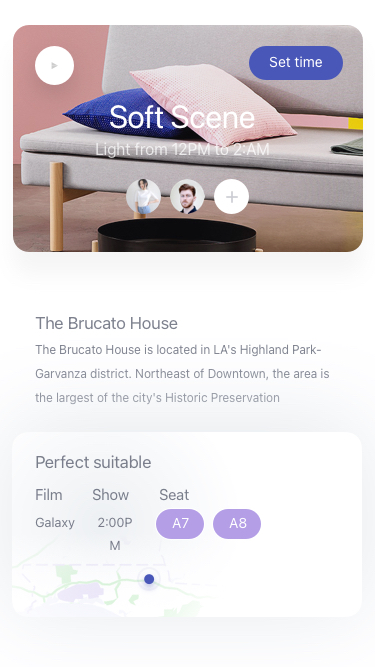
Text in this UI design:
Set time
Soft Scene
Light from 12PM to 2:AM
The Brucato House is located in LA's Highland Park-Garvanza district. Northeast of Downtown, the area is the largest of the city's Historic Preservation
The Brucato House
A7
A8
Perfect suitable
Film
Show
2:00PM
Galaxy
Seat